Aerial crown-view tile of a tropical tree (Barro Colorado Island, Panama), acquired 20240716:
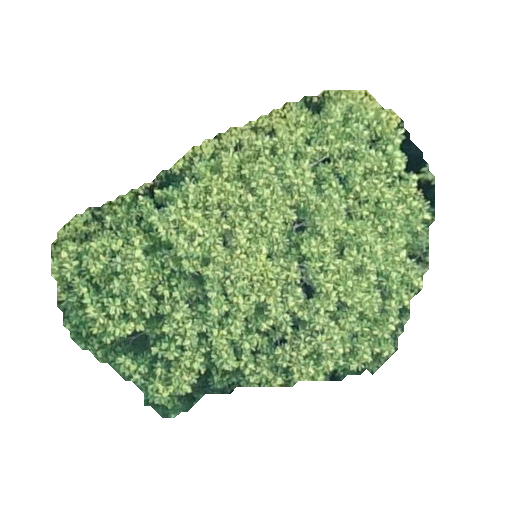
Species: Dipteryx oleifera
GBIF accepted scientific name: Dipteryx oleifera
Crown area: 133.543 m²